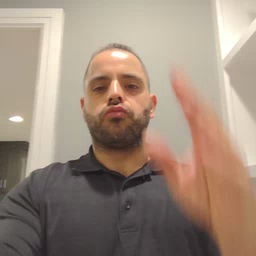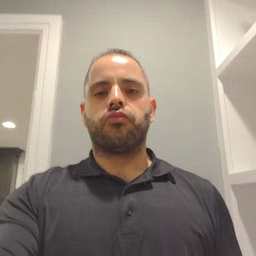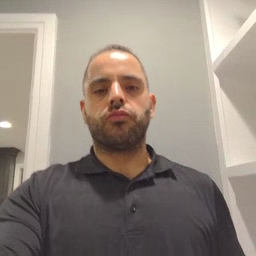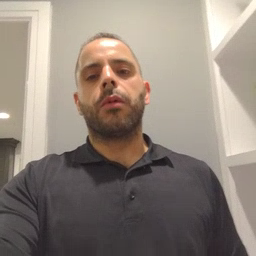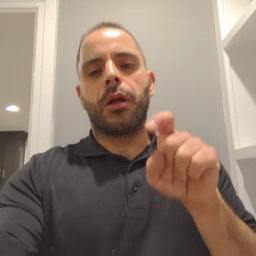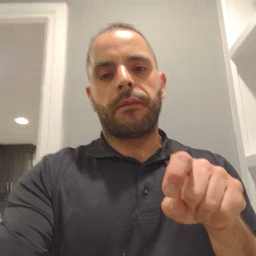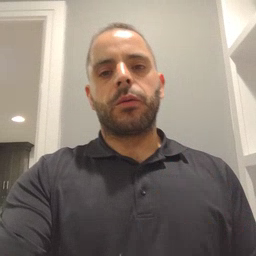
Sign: haveto